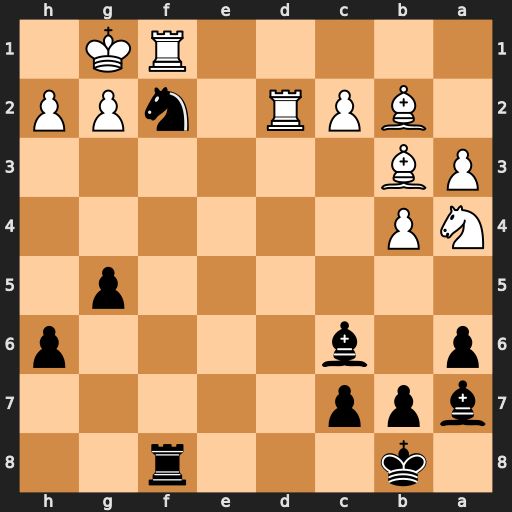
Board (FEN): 1k3r2/bpp5/p1b4p/6p1/NP6/PB6/1BPR1nPP/5RK1
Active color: b
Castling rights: -
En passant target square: -
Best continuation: Nh3+ Kh1 Rxf1#